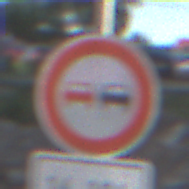
Verkehrszeichen: Ueberholverbot
Zusatzzeichen unten: ZeitangabenOhneBeschraenkungAufWochentage1
Umgebung: Outdoor, Suburban
Tageszeit: MorningAfternoon
Wetter: PartlyCloudy
Licht: Natural
Jahreszeit: NotSpecified
Kontrast: HighContrast